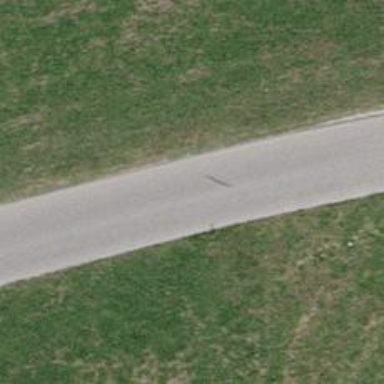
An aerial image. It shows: Unclassified road with asphalt surface.